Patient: sex M, age 52
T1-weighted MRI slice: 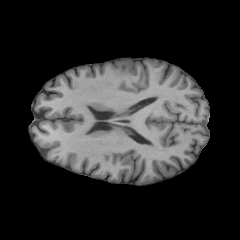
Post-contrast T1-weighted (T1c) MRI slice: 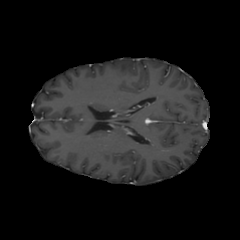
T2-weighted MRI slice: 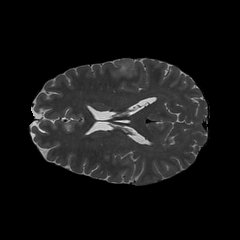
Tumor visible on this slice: yes
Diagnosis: Astrocytoma, IDH-wildtype
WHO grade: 3